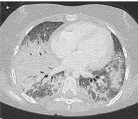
Patient clinical presentation. Few mesangial deposits. Left picture shows a chest X ray and chest CT scan taken during the patient's final stage of disease showing multiple bilateral foci of alveolar compromise with extensive consolidation of bilateral basal lobes, superior left lobe and medial lobe.
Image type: radiology (ct)